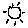
Label: sun